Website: apple
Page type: address-validator
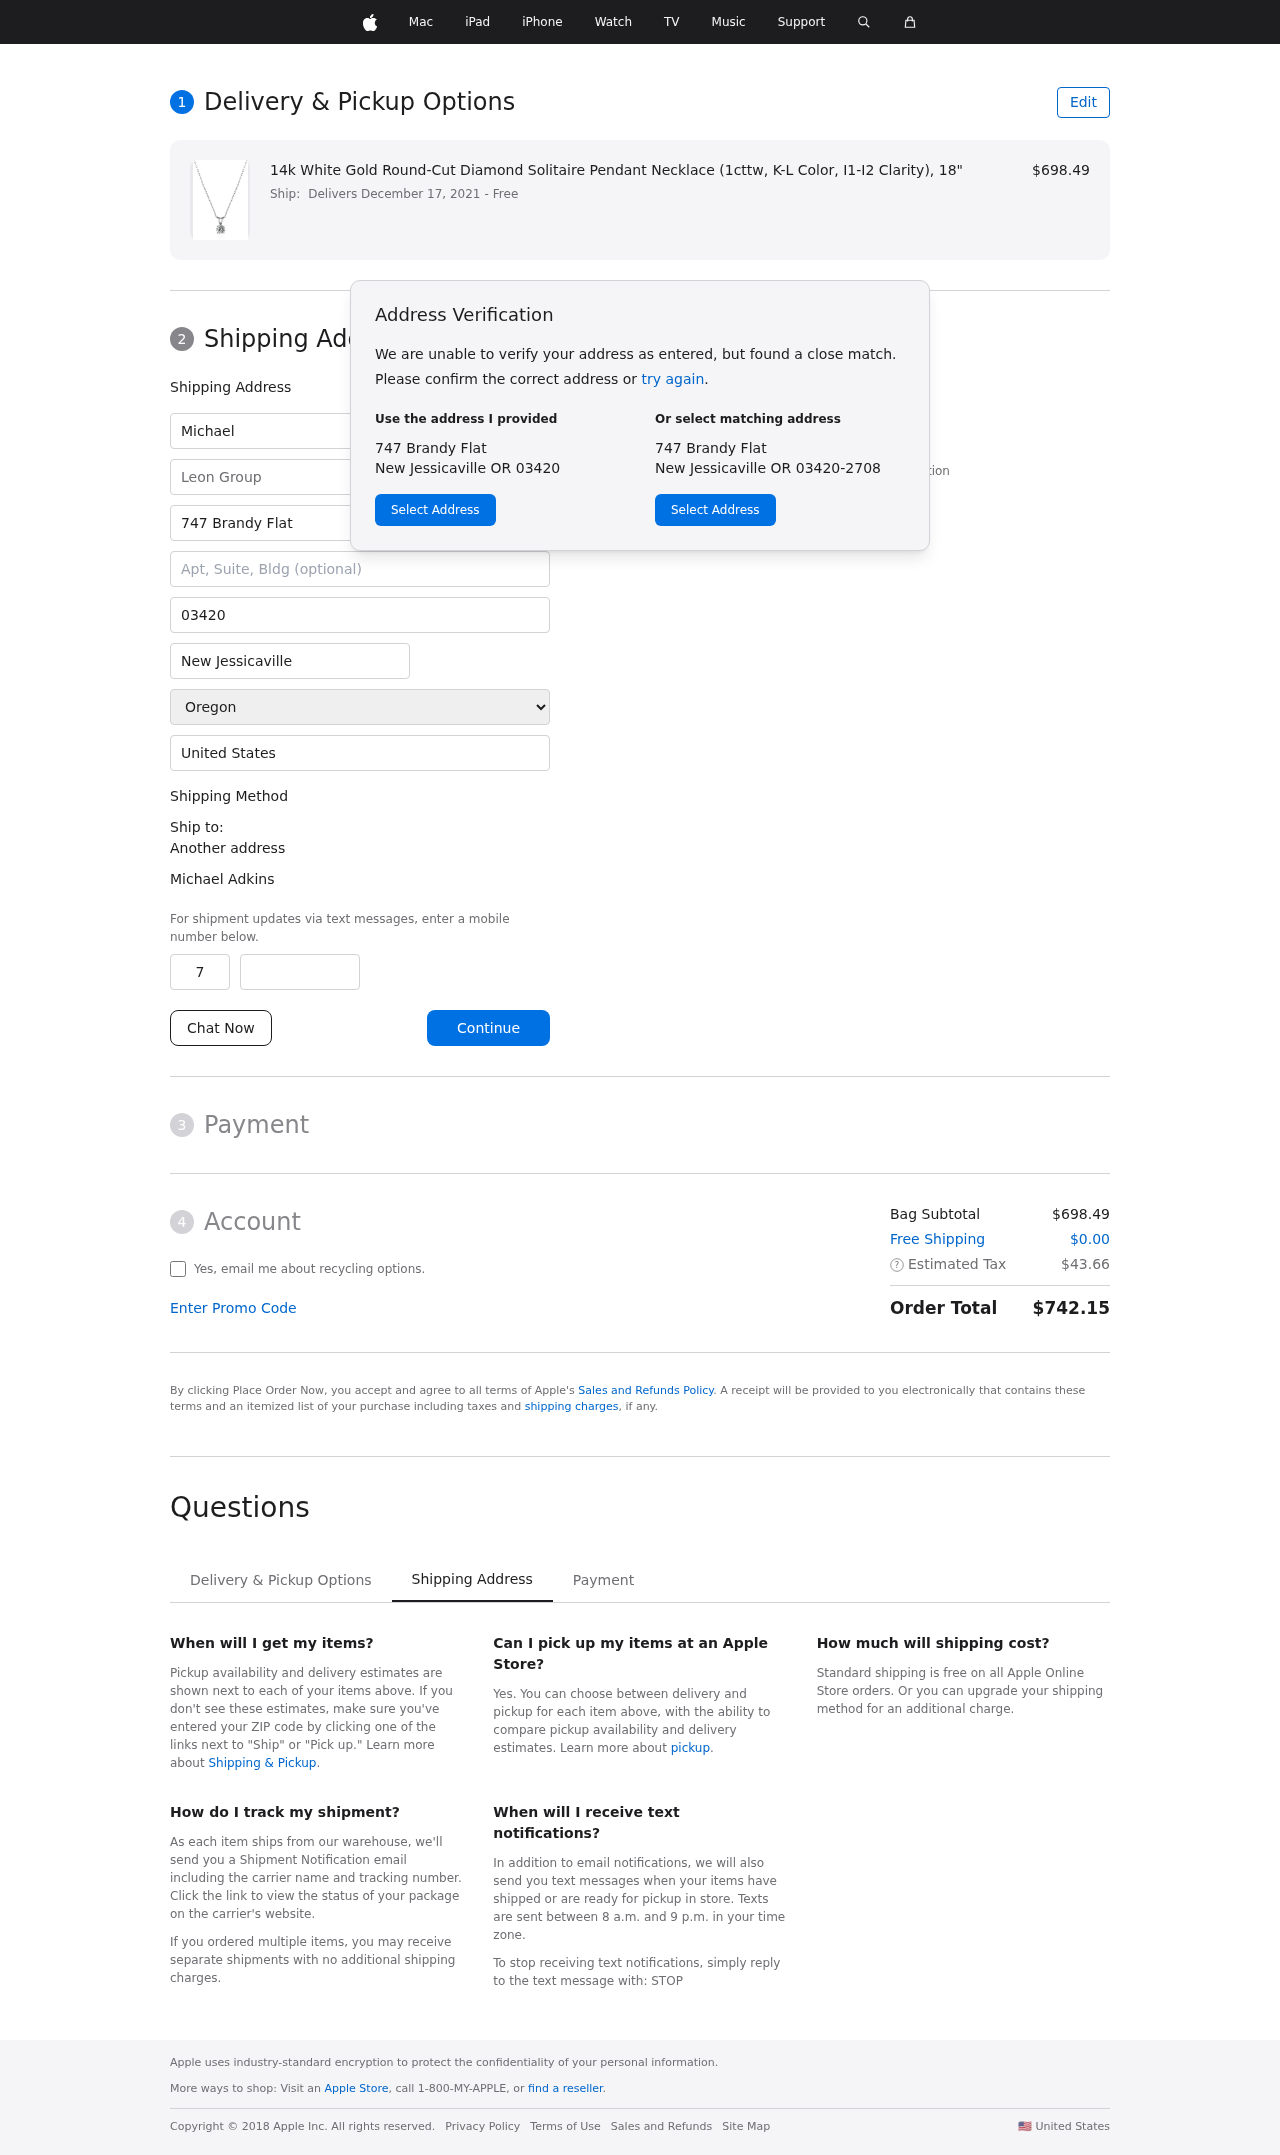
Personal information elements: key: PII_CITY
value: New Jessicaville
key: PII_COMPANY
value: Leon Group
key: PII_COUNTRY
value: United States
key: PII_FIRSTNAME
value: Michael
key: PII_FULLNAME
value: Michael Adkins
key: PII_LASTNAME
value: Adkins
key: PII_PHONE_AREA
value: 782
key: PII_PHONE_SUFFIX
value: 3427
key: PII_POSTCODE
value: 03420
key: PII_STATE
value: Oregon
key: PII_STREET
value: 747 Brandy Flat
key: PII_CITY_STATE_ZIP
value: New Jessicaville OR 03420
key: PII_STATE_ABBR
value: OR
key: PII_POSTCODE_FULL
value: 03420
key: PII_POSTCODE_NUMERIC
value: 3420
Product elements: key: PRODUCT1_NAME
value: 14k White Gold Round-Cut Diamond Solitaire Pendant Necklace (1cttw, K-L Color, I1-I2 Clarity), 18"
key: PRODUCT1_PRICE
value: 698.49
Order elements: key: ORDER_DELIVERY_DATE
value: Delivers December 17, 2021
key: ORDER_SUBTOTAL
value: $698.49
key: ORDER_SHIPPING_COST
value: $0.00
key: ORDER_TAX
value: $43.66
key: ORDER_TOTAL
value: $742.15